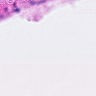
Metastatic tissue present: no